Question: I'm Trying to do, in delphi, that when you press a button, I display a drop-down panel with options like this:

Does anyone know how to make this effect with VCL?
Now I have a form with 2 panels, the main is always showing and has a side button, and when I press the button the side panel is shown, but I would like to make the effect.
Thank you
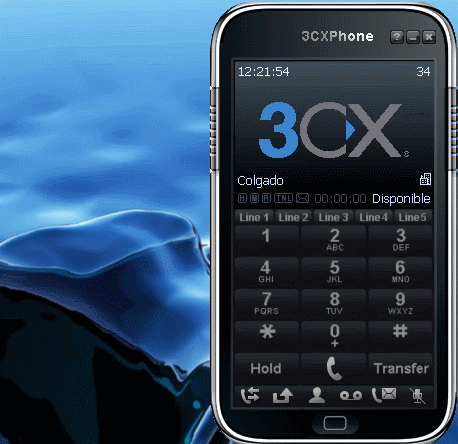
Answer: I dont know your application in detail, with the transparency and other things. However, I think you will have to animate your panels/windows in some sort of loop on your own. I dont know of any VCL function for that.
Here is an example which animates a Window (its quick and dirty though):

Code:
'''
procedure TForm1.Button1Click(Sender: TObject);
var
I, X: Integer;
begin
Form2.Width := 1;
Form2.Height := Form1.Height;
Form2.Left := Form1.Left + Form1.Width;
Form2.Top := Form1.Top;
Form2.Show;
Timer1.Enabled := true;
end;
procedure TForm1.Timer1Timer(Sender: TObject);
begin
if I < 500 then
begin
I := I + 1;
Form2.Width := I;
end
else
begin
Timer1.Enabled := false;
end;
end;
'''
Not perfect, but hopefully good enough to give you an idea.
Andy